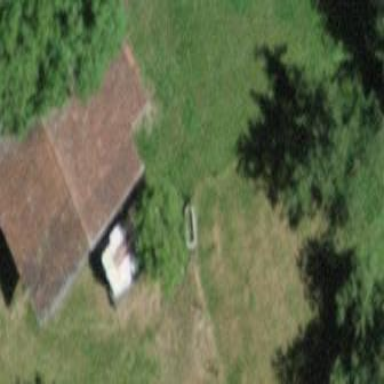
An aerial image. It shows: Rural barn.